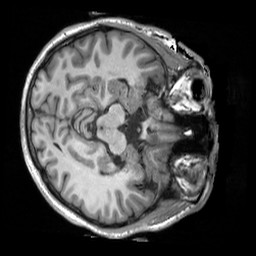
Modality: T1w
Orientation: axial
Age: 23
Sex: male
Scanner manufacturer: siemens
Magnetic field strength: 3 T
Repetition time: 2.3 s
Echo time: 0.00298 s